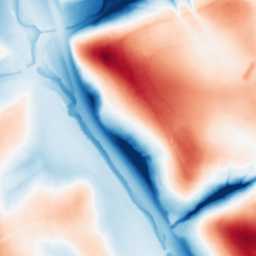
Category: multiscale
Decomposition family: dog_multiscale
Decomposition parameters: sigma_ratio: 2
n_scales: 6
base_sigma: 0.5
Upsampling method: lanczos
Upsampling parameters: scale: 2
Upsampling scale: 2